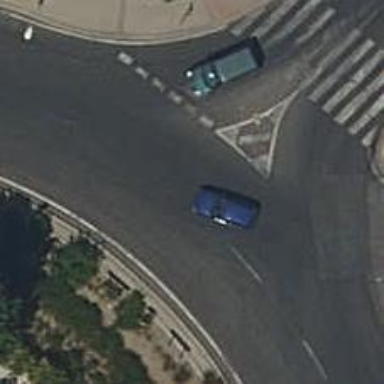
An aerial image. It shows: Roundabout on primary highway.